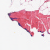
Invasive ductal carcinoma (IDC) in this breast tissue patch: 0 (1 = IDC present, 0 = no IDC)